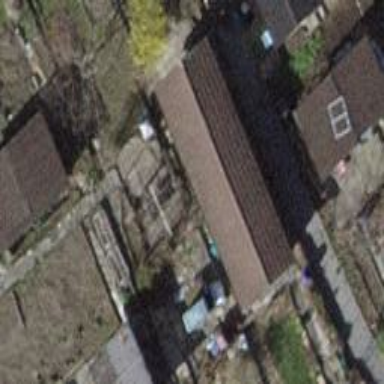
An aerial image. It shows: Allotment house.